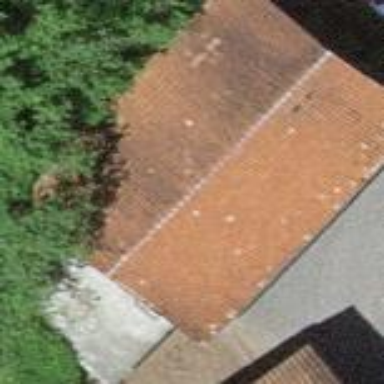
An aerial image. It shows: Garage building.